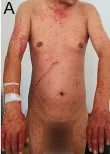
Dermatologic findings. (A-C) Initial inspection revealed generalized rash with blistering which was more severe in load-bearing areas (yellow asterisk), such as the hip, back, and posterior aspect of the arms.
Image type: medical_photograph (skin_photograph)